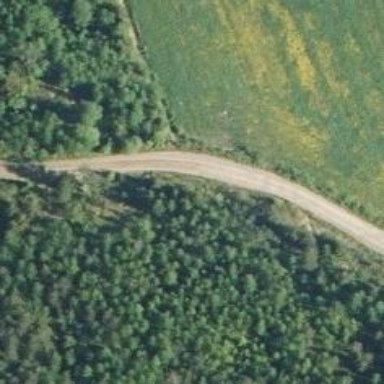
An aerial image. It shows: Unclassified road.